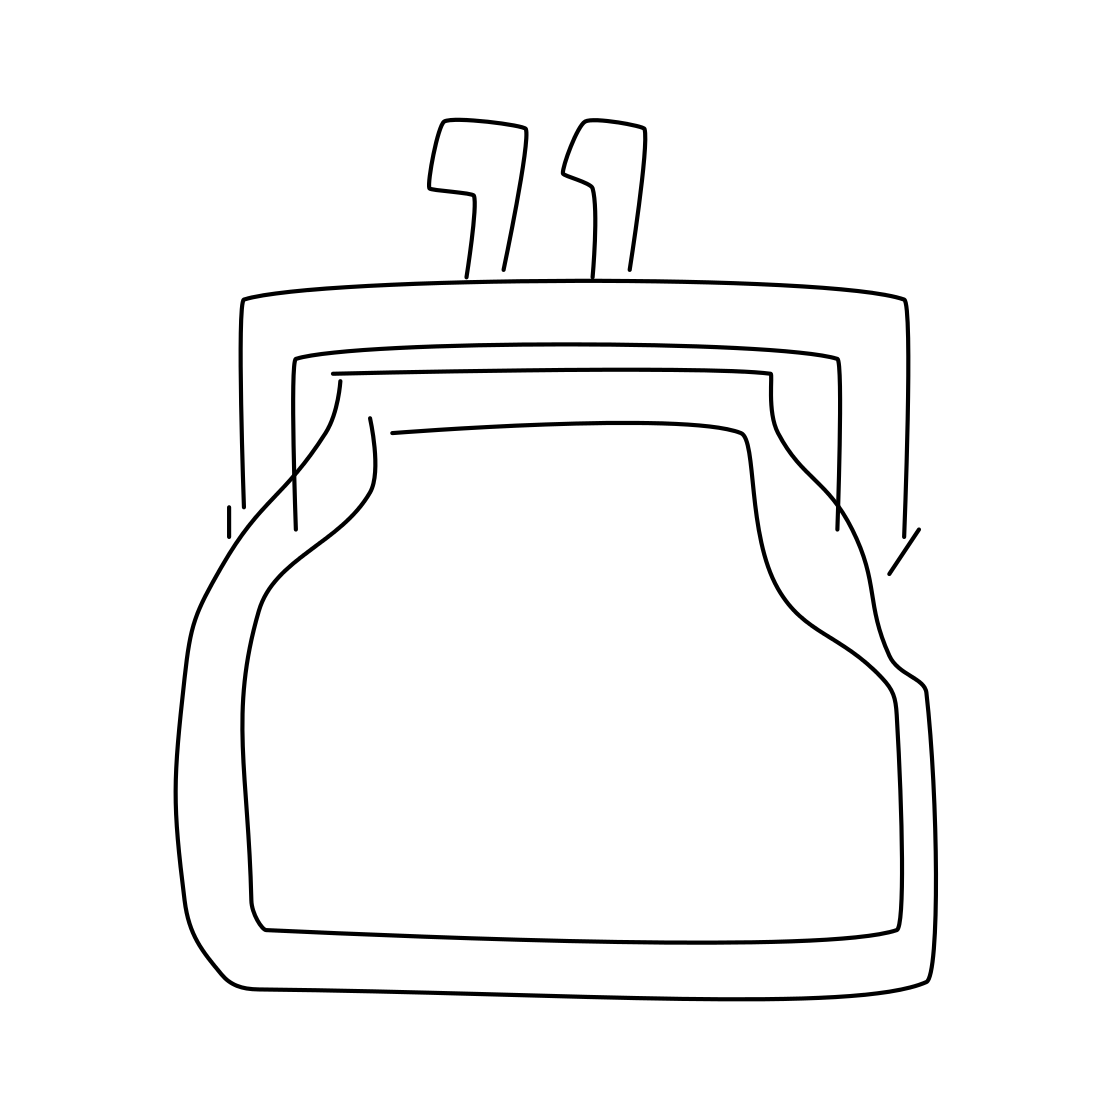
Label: purse